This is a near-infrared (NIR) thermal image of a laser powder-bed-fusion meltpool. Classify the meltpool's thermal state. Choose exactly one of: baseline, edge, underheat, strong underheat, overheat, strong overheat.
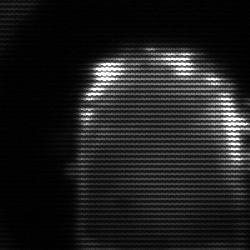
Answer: baseline